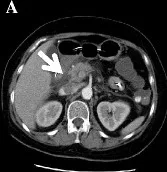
Enhanced abdominal CT scan findings. (A) Enhanced abdominal CT on admission. Around the head of the pancreas, the density of the adipose tissue was increased. There was a fluid collection but no swelling of the pancreas (arrow).
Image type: radiology (ct)